Question: Let's say I have 20,164 binary digits in a standard JavaScript string, for example:
'''
var data = '101010101010101010101010100110001011010101101' ...
'''
What I want to do is see a visual representation of these digits by converting it to a bitmap or perhaps HTML5 canvas image. So if I loop through all the bits and it comes across a 1 it will draw a black pixel, and a 0 the pixel will be white.
So I'm guessing I'll need a 142 x 142 pixel grid something which looks like this:

What's an algorithm or way to do this in JavaScript? All I need to do is display it on the web page so maybe creating a basic bitmap or canvas or SVG image will be fine.
Many thanks
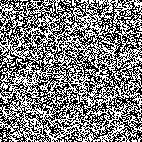
Answer: You're exactly correct with the HTML5 canvas idea. You could try something like the following if you don't want to do base64 data.
Javascript (with no error checking):
'''
var string = "<PHONE>...";
var ctx = document.getElementById("canvas").getContext('2d');
ctx.fillStyle = "#FFF"; // Fill with white first
ctx.fillRect(0, 0, 142, 142);
ctx.fillStyle = "#000";
for (var i = 0; i < 142; i++) { // Loop through each character
for (var j = 0; j < 142; j++) {
if (string[i*142+j] == '1') // If the character is one,
ctx.fillRect(i, j, 1, 1 ); // fill the pixel with black
}
}
'''
HTML:
'''
<body>
<canvas width=142 height=142 id="canvas"></canvas>
</body>
'''
If you use this, you should make sure to check that the length of the string is the length you are expecting.